Question: I have this very simple page wich is driving me crazy.
basically I have 2 buttons calling method on a bean, but it won't call them, each time I get :
javax.el.MethodNotFoundException: /vues/vehicule/creationVehicule.xhtml @49,94 action="#{creationVehicule.creer}": Method not found: fr.efrei.gpa.web.beans.vehicule.ModificationVehiculeBean@<PHONE>.creer()
this is my controller (I removed the imports)
'''
@Getter
@Setter
@ManagedBean(name = "creationVehicule")
@ViewScoped
public class CreationVehiculeBean implements Serializable{
//
private static final long serialVersionUID = 4790600937909196533L;
private String immatriculation;
private Date dateAchat;
private String marque;
private String modele;
private String kilometrage;
private String puissance;
private String etat;
private VehiculeService vehiculeService = new VehiculeDelegate();
public void creer() throws Exception{
Vehicule v = new Vehicule();
v.setImmatriculation(immatriculation);
v.setKilometrage(kilometrage);
v.setMarque(marque);
v.setModele(modele);
v.setPuissance(puissance);
v.setEtat("etat");
v.setDateAchat(dateAchat);
int id = vehiculeService.create(v);
FacesContext.getCurrentInstance().getExternalContext().redirect("/web-office/vue/vehicule/rechercherContrat.xhtml&id="+Integer.toString(id));
}
public String annuler(){
return "/vues/vehicule/rechercheVehicule?faces-redirect=true";
}
}
'''
And this is my view
'''
<!DOCTYPE html PUBLIC "-//W3C//DTD XHTML 1.0 Transitional//EN"
"http://www.w3.org/TR/xhtml1/DTD/xhtml1-transitional.dtd">
<html xmlns="http://www.w3.org/1999/xhtml"
xmlns:ui="http://java.sun.com/jsf/facelets"
xmlns:h="http://java.sun.com/jsf/html"
xmlns:f="http://java.sun.com/jsf/core"
xmlns:cogepat="http://cogepat.com/facelets"
xmlns:rich="http://richfaces.org/rich"
xmlns:ccc="http://java.sun.com/jsf/composite/compositeForms"
xmlns:cccg="http://java.sun.com/jsf/composite/compositeGeneral">
<ui:composition template="/templates/template.xhtml">
<ui:param name="module" value="vehicules" />
<ui:define name="title">
#{msg.CreerUnProduit}
</ui:define>
<ui:define name="titreModule">
#{msg.GestionVehicule}
</ui:define>
<ui:define name="onglets">
<ul>
<li>
<a class="tab" href="#{facesContext.externalContext.requestContextPath}/vues/vehicule/rechercheVehicule.xhtml">#{msg.RechercherUnVehicule}</a>
</li>
<li>
<a class="selectedTab" href="#{facesContext.externalContext.requestContextPath}/vues/vehicule/creationVehicule.xhtml">#{msg.CreerUnVehicule}</a>
</li>
</ul>
</ui:define>
<ui:define name="nav">
<h:form>
<h:commandLink id="link1" value="#{msg.vehicules}" action="rechercheVehicule.xhtml" />
>#{msg.creation}
</h:form>
</ui:define>
<ui:define name="titreOnglet">
#{msg.FormCreationVehicule}
</ui:define>
<ui:define name="corpsContenu">
<ccc:formVehicule bean="#{creationVehicule}" />
<div class="boutons">
<h:commandButton type="submit" value="#{msg.creer}" action="#{creationVehicule.creer}" />
<h:commandButton type="submit" value="#{msg.annuler}" action="#{creationVehicule.annuler}" />
</div>
<br/><br/>
</ui:define>
</ui:composition>
</html>
'''
so when I clic on either one of those buttons I get the error.
which is weird because I'm calling method in other bean from other page in the excat same way.

Any ideas?
thanks.
I'm using the JDK 6u35,
richfaces 4.2.1.Final,
tomcat 7,
and JSF 2.1.6
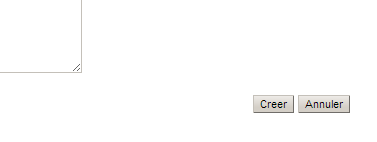
Answer: Look once again at the exception message and then particularly at the class name:
'''
fr.efrei.gpa.web.beans.vehicule.ModificationVehiculeBean@<PHONE>.creer()
'''
That's not the FQN of the 'CreationVehiculeBean' class which you're having at hands. This suggests that you've another managed bean class 'ModificationVehiculeBean' which uses exactly the same managed bean name and got precedence in classloading and/or was the last one in managed bean registration.
Giving the 'ModificationVehiculeBean' class a different managed bean name should fix this problem.